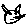
Label: cat